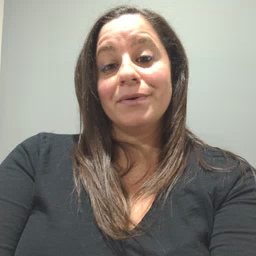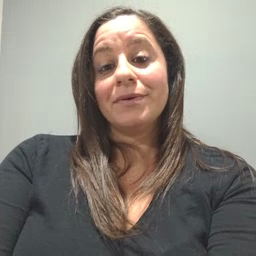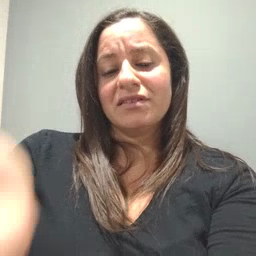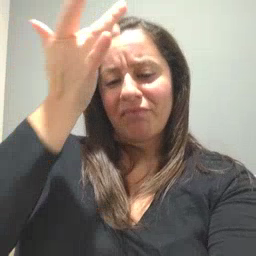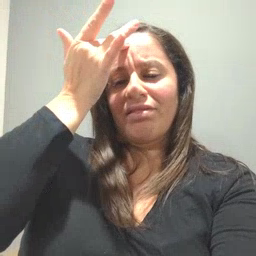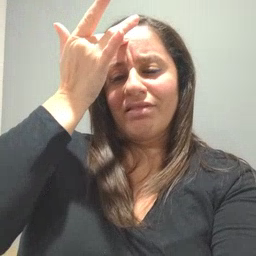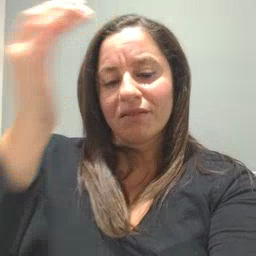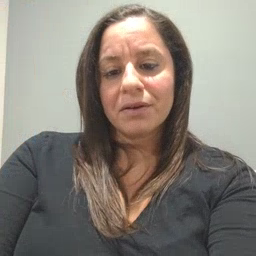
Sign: sick